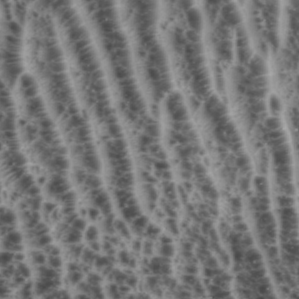
Label: non_frost